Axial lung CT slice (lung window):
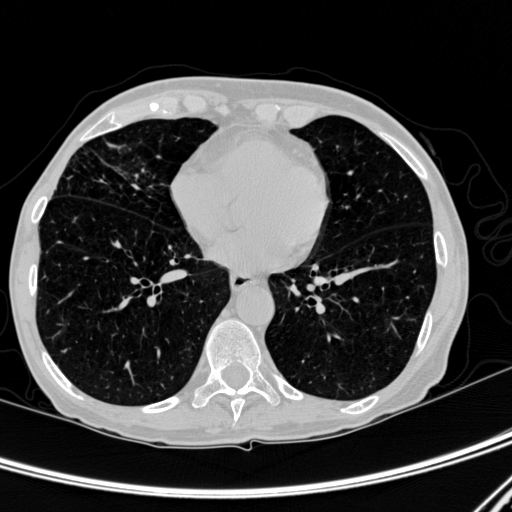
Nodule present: no